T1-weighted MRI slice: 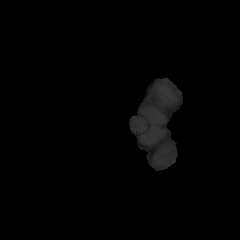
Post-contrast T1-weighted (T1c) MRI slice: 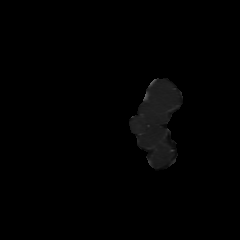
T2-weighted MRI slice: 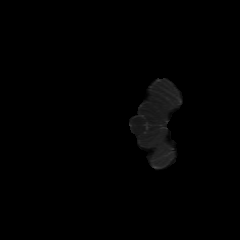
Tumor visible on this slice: no